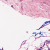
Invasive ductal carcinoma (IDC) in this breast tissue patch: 1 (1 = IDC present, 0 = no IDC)